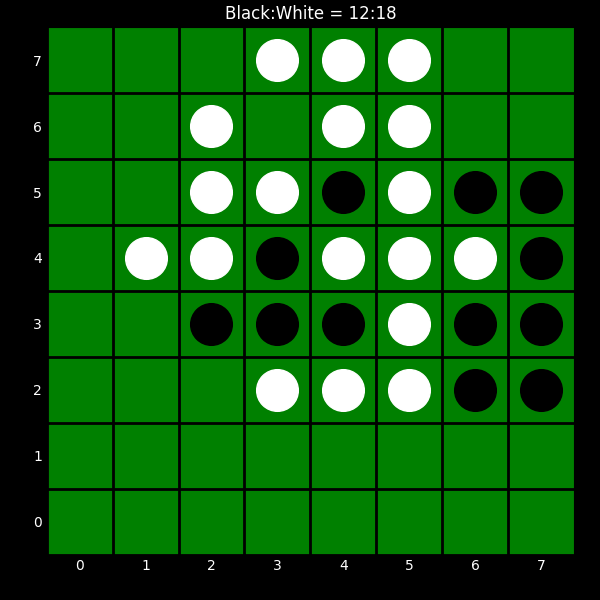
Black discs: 12
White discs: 18